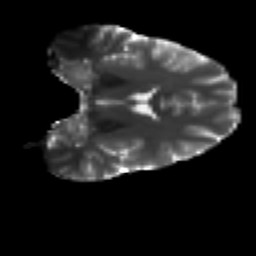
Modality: T2w
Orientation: coronal
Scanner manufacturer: ge
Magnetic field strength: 3 T
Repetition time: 7.98 s
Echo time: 0.0701 s